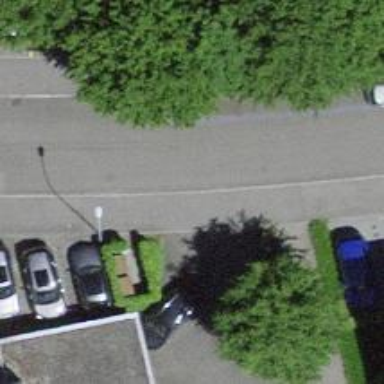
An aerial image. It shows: Residential road with parallel parking on the right side and diagonal parking on the left side.